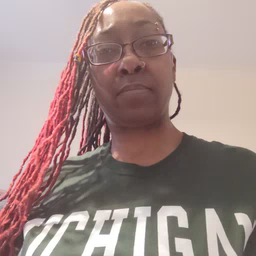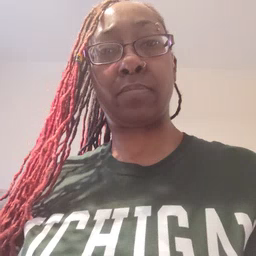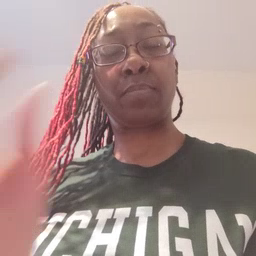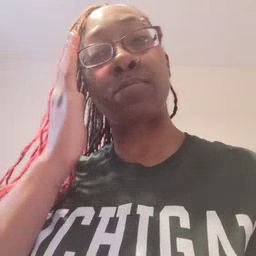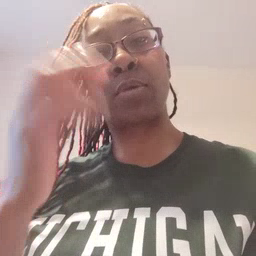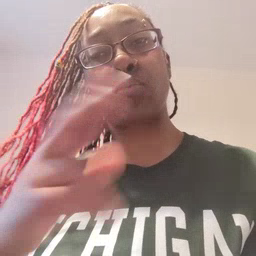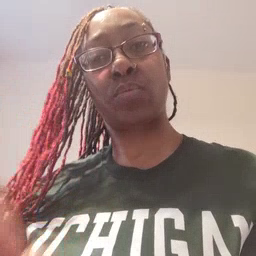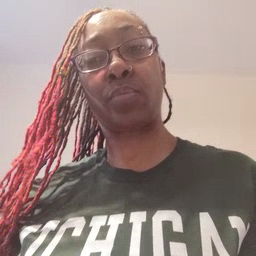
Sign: bedroom